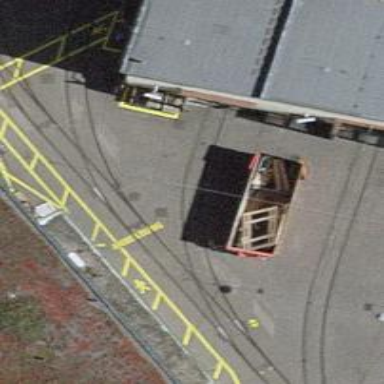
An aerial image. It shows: Tram railway with electrified contact lines passing through service yard with single track.